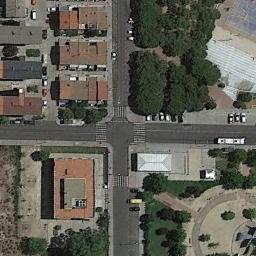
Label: intersection